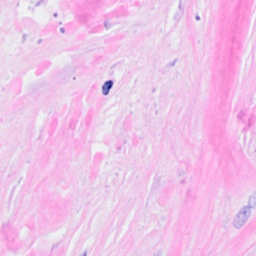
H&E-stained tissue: Breast